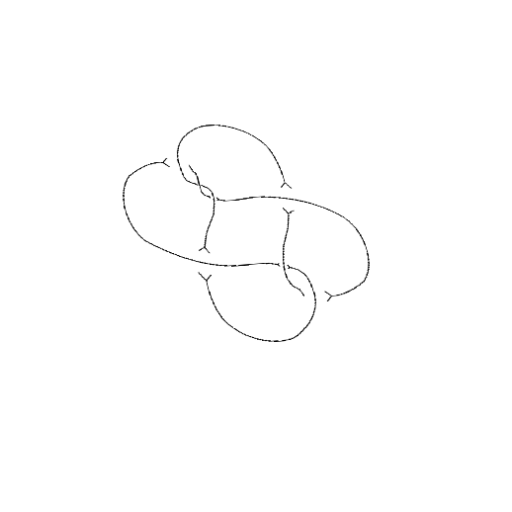
Crossing number: 7